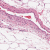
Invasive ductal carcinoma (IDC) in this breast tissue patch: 0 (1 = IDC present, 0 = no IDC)